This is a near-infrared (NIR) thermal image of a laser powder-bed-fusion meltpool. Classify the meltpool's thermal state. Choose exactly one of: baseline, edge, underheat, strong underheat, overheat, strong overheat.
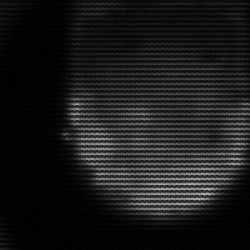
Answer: edge